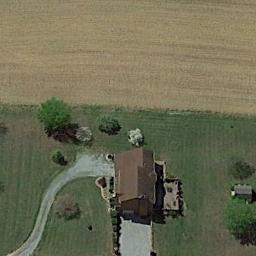
Label: residential